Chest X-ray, AP view. Patient: 63 years old, sex M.
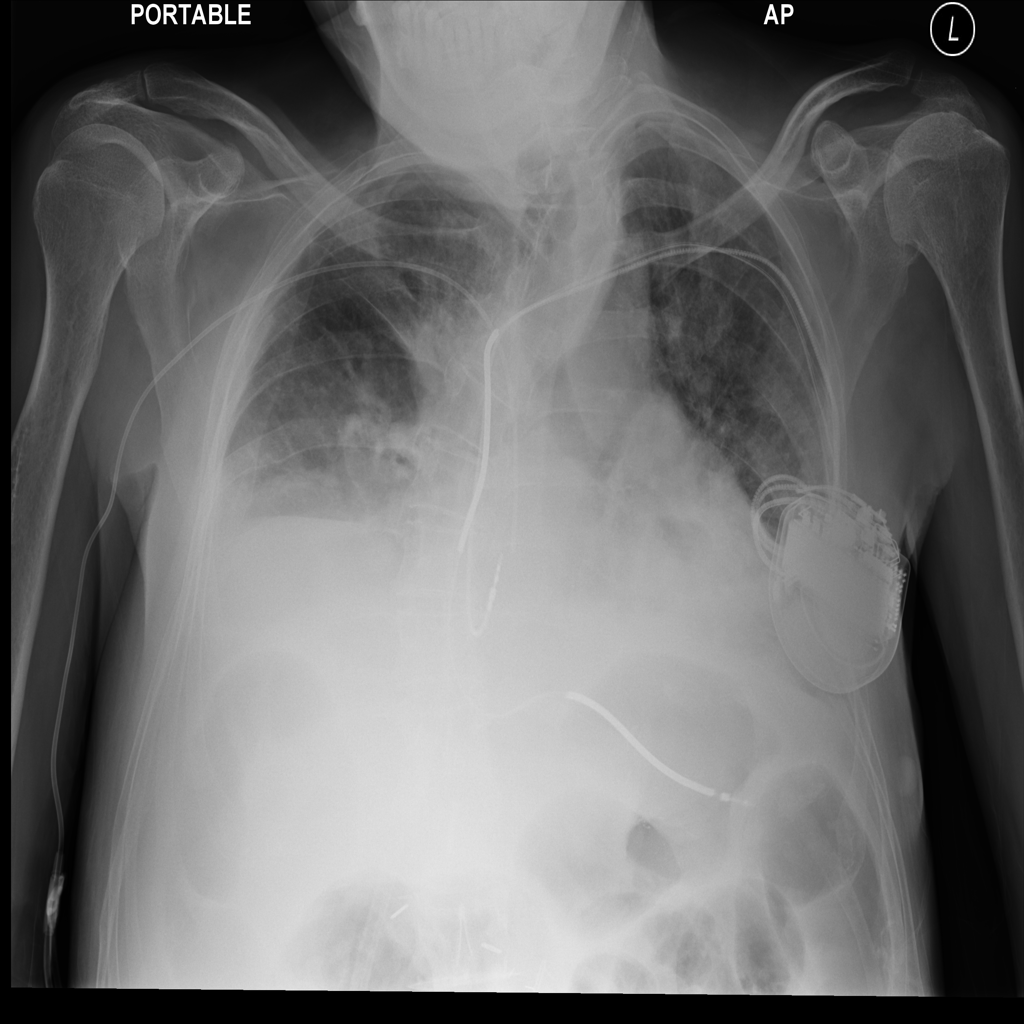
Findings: Atelectasis, Cardiomegaly, Effusion